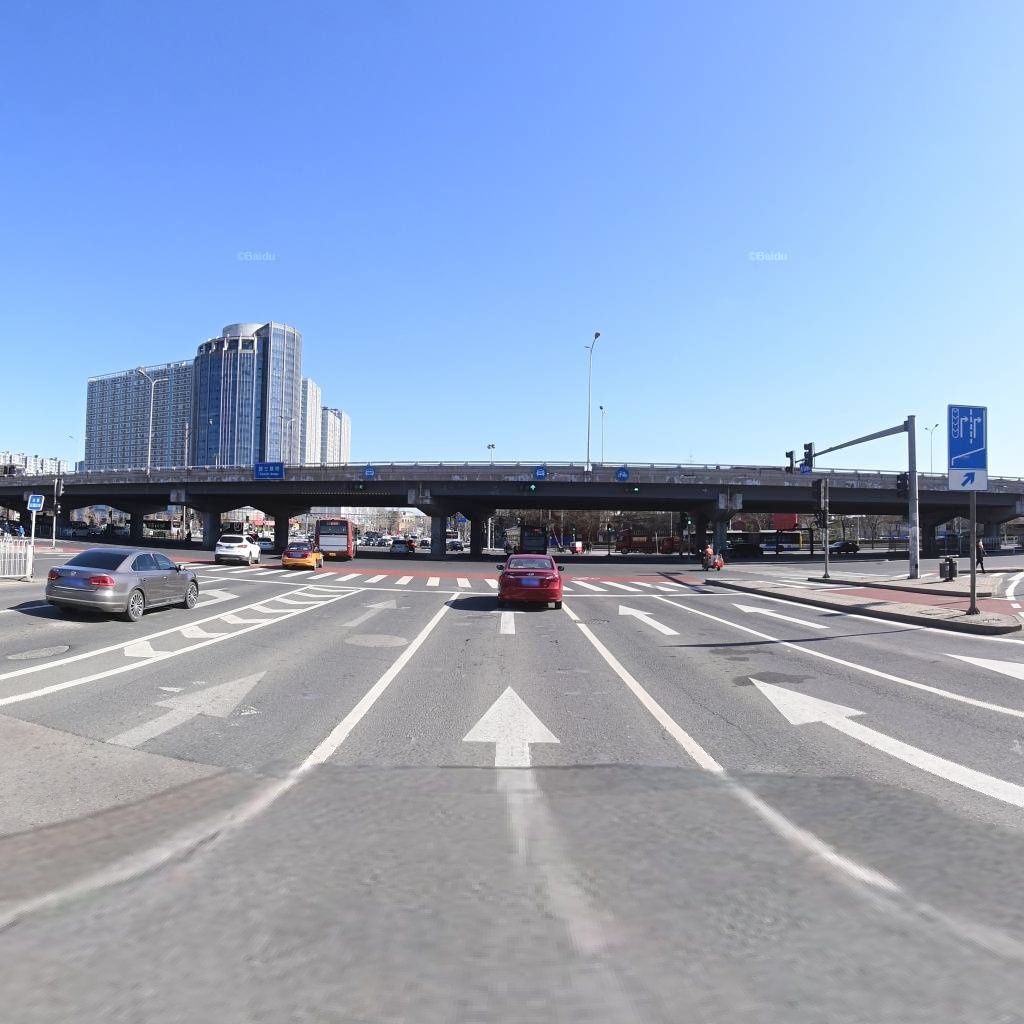
Region: Haidian
Road damage annotations: longitudinal crack, pothole, manhole cover, manhole cover